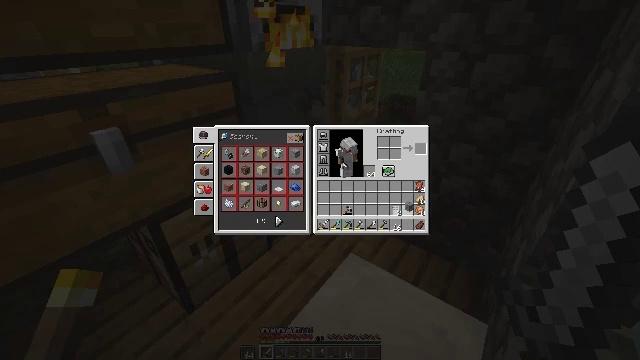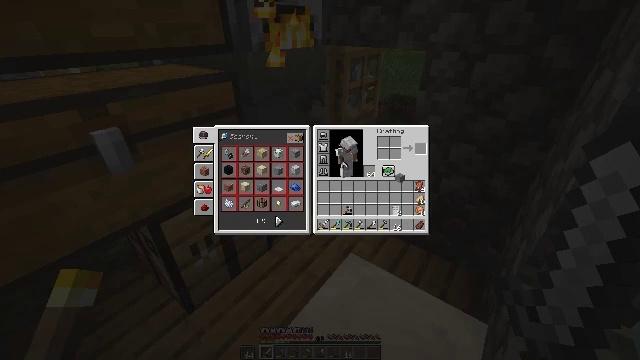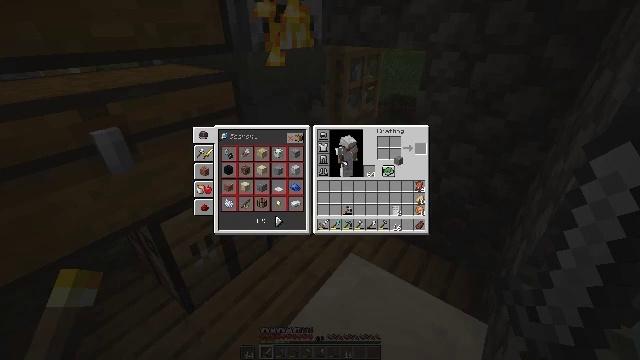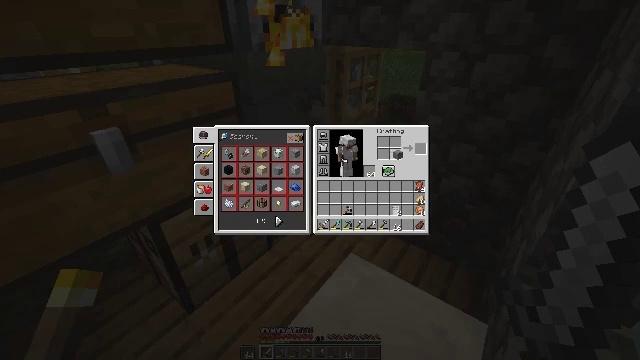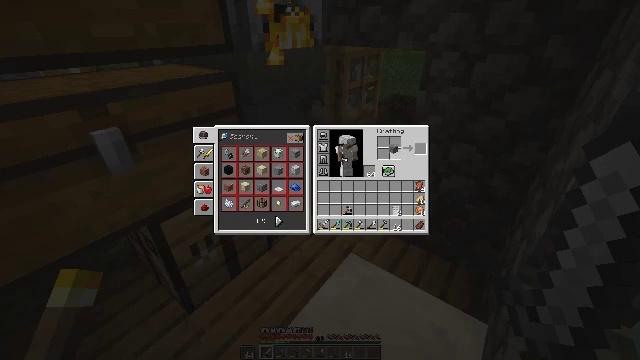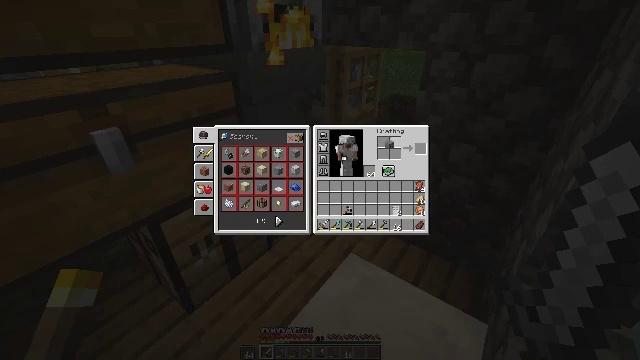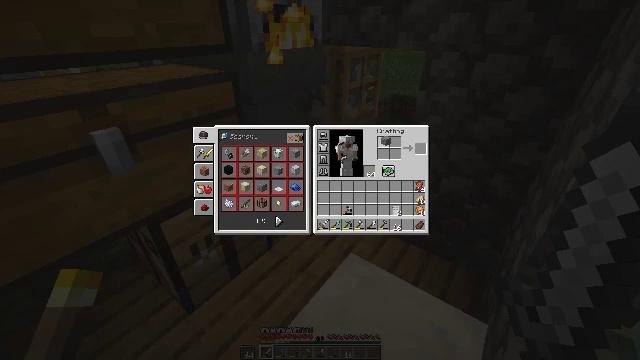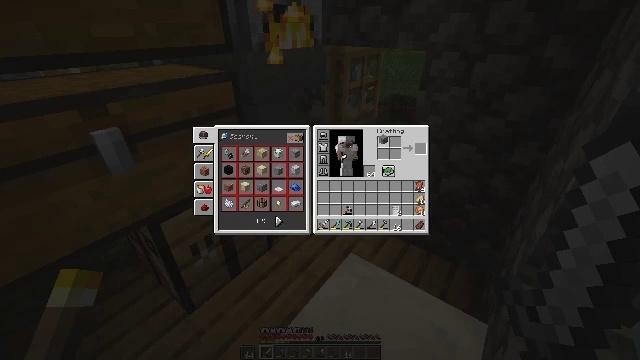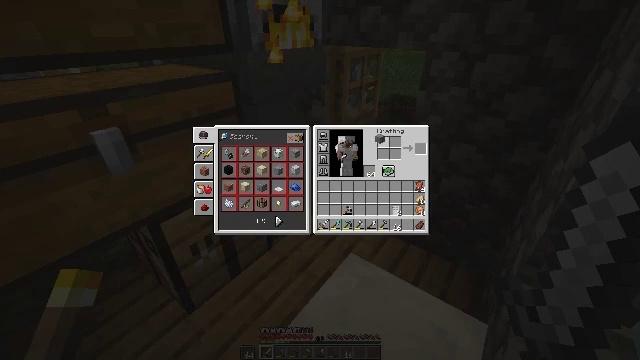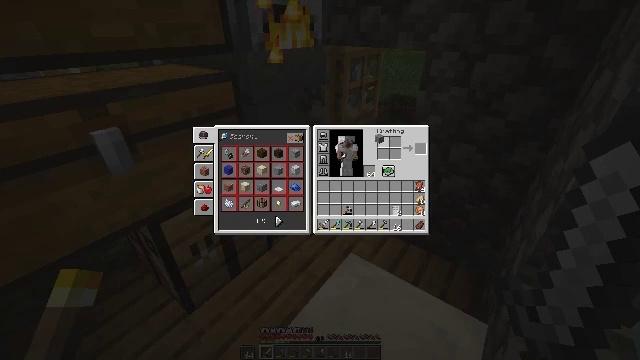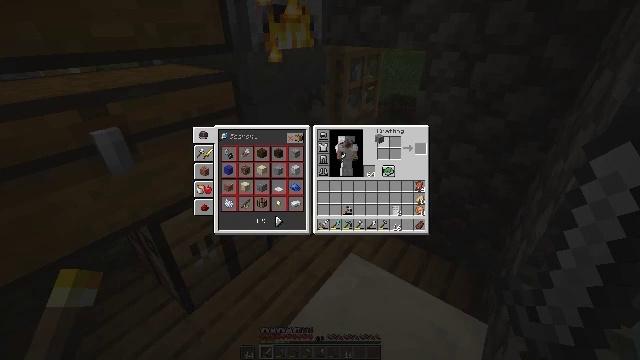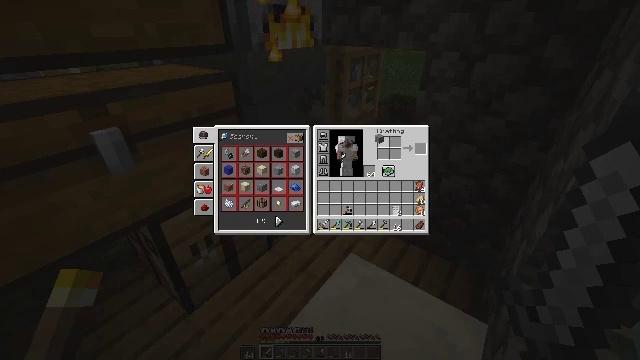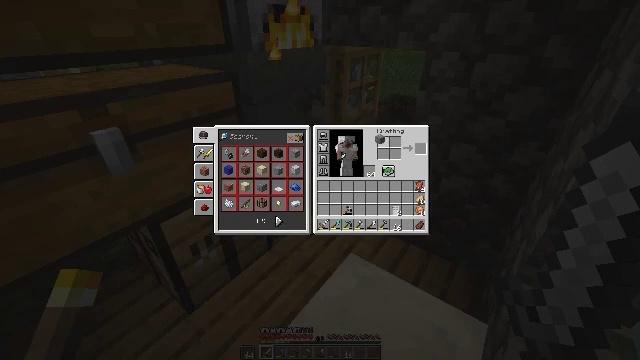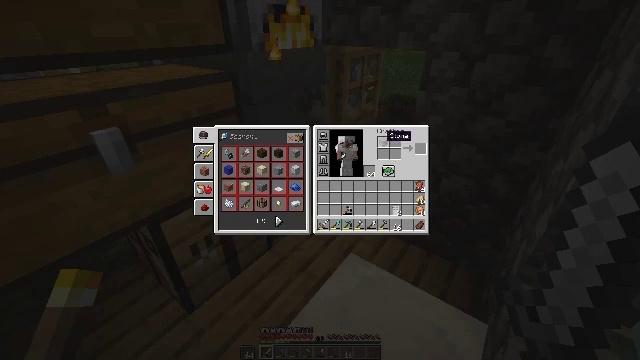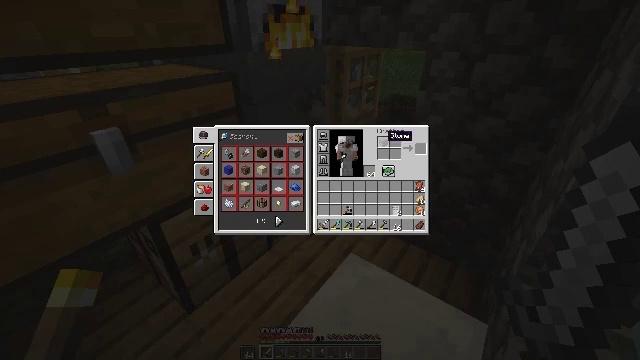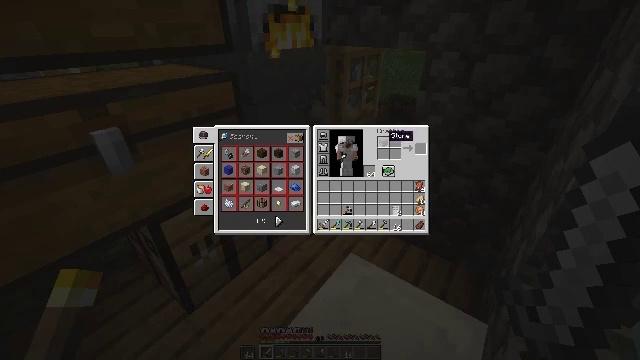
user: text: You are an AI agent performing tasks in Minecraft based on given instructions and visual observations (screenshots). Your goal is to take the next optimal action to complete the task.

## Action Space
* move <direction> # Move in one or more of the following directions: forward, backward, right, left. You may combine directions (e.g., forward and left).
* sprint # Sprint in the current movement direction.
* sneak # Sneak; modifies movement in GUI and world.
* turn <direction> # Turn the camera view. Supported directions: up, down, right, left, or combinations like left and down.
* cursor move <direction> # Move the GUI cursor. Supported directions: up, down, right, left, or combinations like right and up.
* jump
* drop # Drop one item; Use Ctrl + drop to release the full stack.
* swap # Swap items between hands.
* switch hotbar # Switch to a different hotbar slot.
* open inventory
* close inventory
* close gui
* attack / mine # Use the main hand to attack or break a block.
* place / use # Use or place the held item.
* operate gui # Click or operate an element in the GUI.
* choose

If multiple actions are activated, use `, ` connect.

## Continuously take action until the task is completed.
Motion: motion action
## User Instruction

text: Open the crafting menu to craft a stone button.
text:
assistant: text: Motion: turn left and up
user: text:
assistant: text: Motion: turn up
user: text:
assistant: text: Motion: turn up
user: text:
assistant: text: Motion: turn up
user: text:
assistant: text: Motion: no_op
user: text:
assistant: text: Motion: no_op
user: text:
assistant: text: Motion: no_op
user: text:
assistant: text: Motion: no_op
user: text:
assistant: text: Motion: no_op
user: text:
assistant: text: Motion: attack / mine
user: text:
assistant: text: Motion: attack / mine
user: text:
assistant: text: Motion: attack / mine
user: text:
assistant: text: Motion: no_op
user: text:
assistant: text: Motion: no_op
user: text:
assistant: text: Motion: no_op
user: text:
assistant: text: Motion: turn right
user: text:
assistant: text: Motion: turn right
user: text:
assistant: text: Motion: turn right
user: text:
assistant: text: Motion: no_op
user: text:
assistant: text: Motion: no_op
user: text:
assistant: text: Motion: no_op
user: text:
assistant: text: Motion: no_op
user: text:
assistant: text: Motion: no_op
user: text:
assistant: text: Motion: no_op
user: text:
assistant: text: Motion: no_op
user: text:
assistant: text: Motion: no_op
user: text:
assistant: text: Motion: no_op
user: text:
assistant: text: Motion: attack / mine
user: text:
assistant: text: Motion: attack / mine
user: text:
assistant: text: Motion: turn down